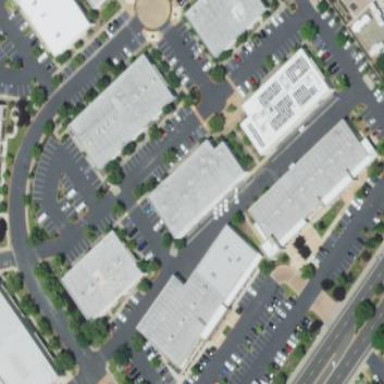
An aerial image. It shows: Commercial building.